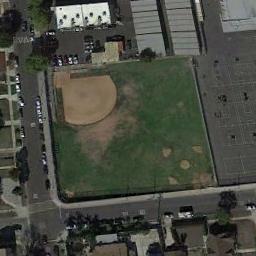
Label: baseball_diamond